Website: bh-photo
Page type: billing-address
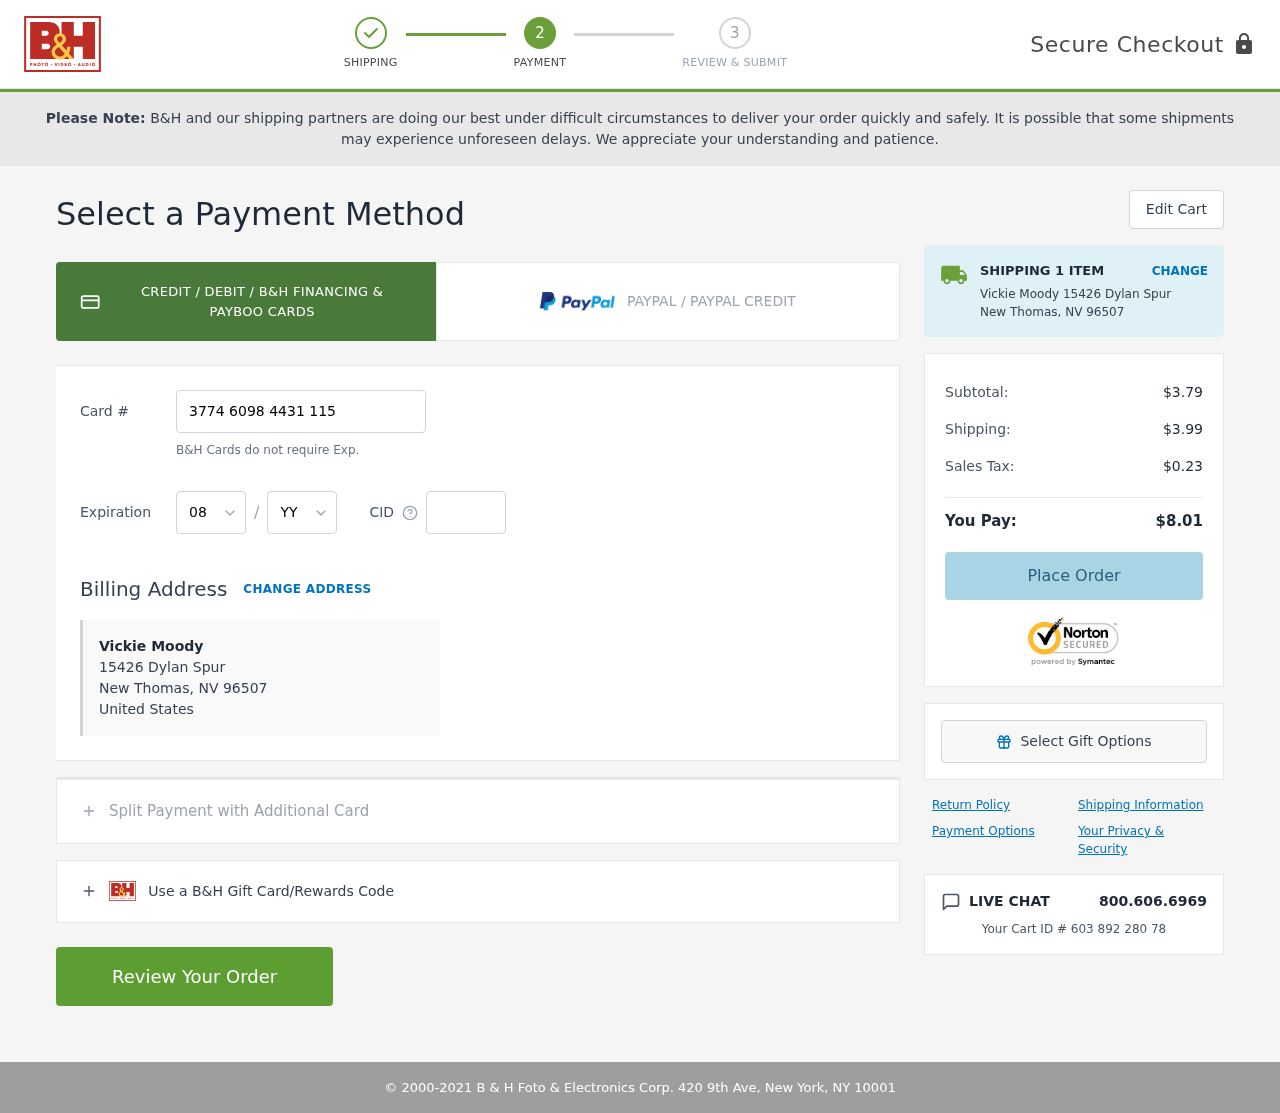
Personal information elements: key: PII_CARD_CVV
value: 7490
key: PII_CARD_EXPIRY_MONTH
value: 08
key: PII_CARD_EXPIRY_YEAR
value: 27
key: PII_CARD_NUMBER
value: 3774 6098 4431 115
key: PII_CITY
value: New Thomas
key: PII_COUNTRY
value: United States
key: PII_FULLNAME
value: Vickie Moody
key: PII_POSTCODE
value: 96507
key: PII_STATE_ABBR
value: NV
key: PII_STREET
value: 15426 Dylan Spur
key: PII_FULLNAME2
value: Vickie Moody
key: PII_STREET2
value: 15426 Dylan Spur
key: PII_CITY_STATE_ZIP2
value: New Thomas, NV
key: PII_POSTCODE2
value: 96507
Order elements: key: ORDER_NUM_ITEMS
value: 1
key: ORDER_SUBTOTAL
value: $3.79
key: ORDER_SHIPPING_COST
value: $3.99
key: ORDER_TAX
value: $0.23
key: ORDER_TOTAL
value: $8.01
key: ORDER_ID
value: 603 892 280 78